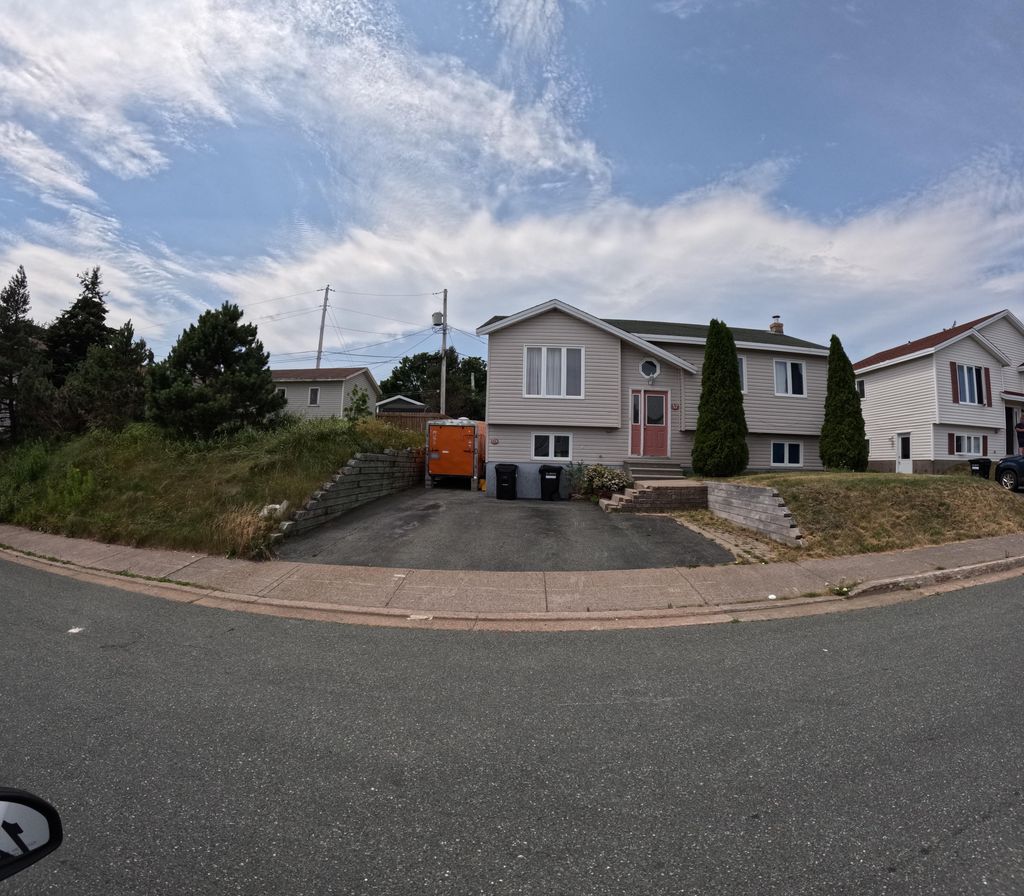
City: st_johns